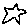
Label: star